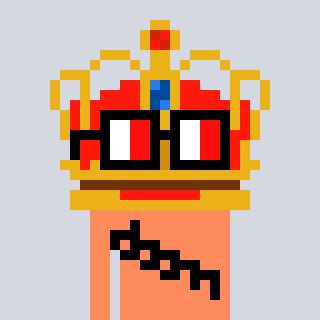
a pixel art character with square glasses with black frames and red eyes, a crown-shaped head and a peachy-colored body on a cool background